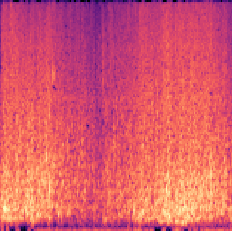
Sound class: Sea waves